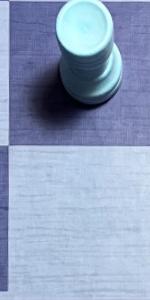
Label: Empty